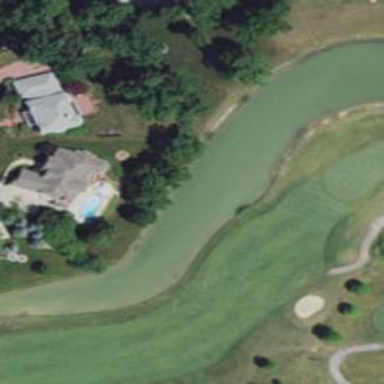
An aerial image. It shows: Water hazard on golf course.